Field crop: maize
Growth stage: 1
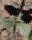
Species: datura